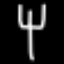
Label: fork